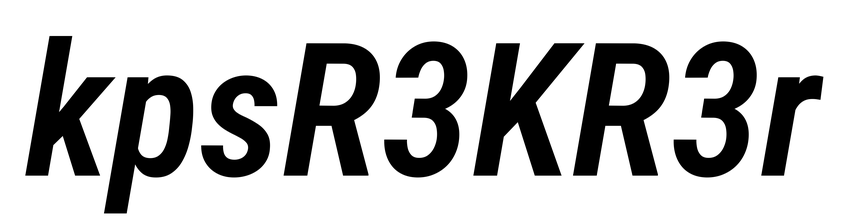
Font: Roboto-Italic_Condensed_SemiBold_Italic